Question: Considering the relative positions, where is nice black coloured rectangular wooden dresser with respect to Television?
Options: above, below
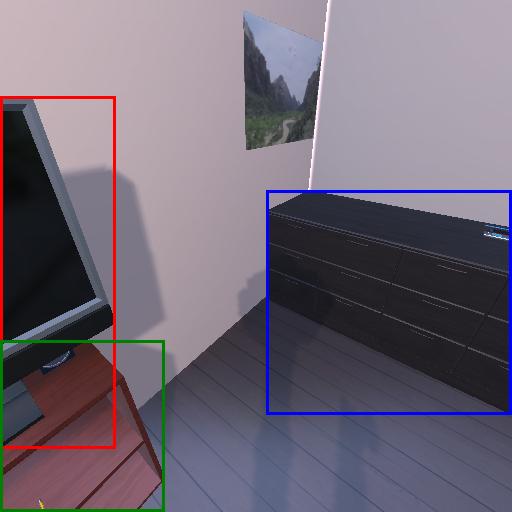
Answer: above